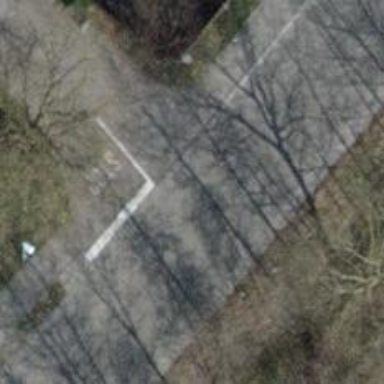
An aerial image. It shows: Paved residential road.